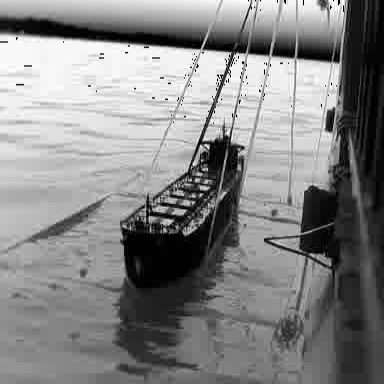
There is a liner in the infrared image.